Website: crate-barrel
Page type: stored-credit-cards
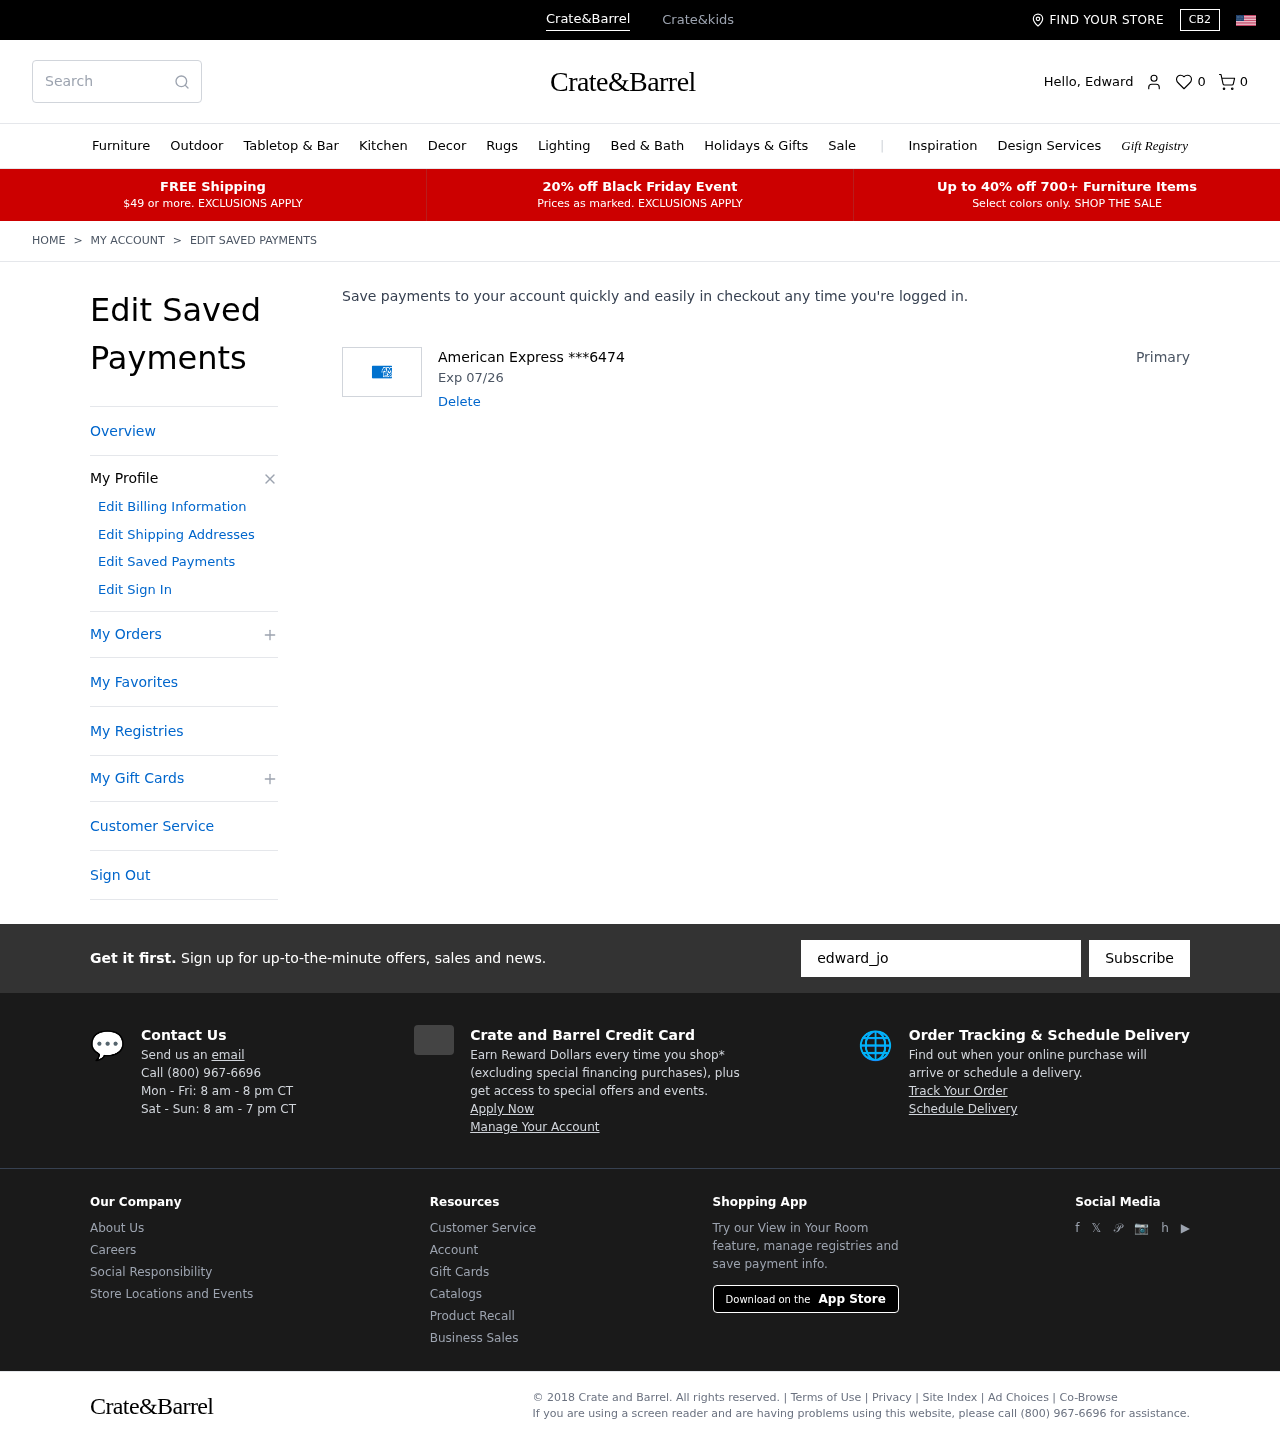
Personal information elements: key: PII_CARD_EXPIRY
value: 07/26
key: PII_CARD_LAST4
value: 6474
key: PII_CARD_TYPE
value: American Express
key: PII_FIRSTNAME
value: Edward
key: PII_EMAIL
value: edward_jones@gmail.com
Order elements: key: ORDER_NUM_ITEMS
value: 0
Search elements: key: HEADER_SEARCH
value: Search
Other elements: key: FAVORITES_COUNT
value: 0